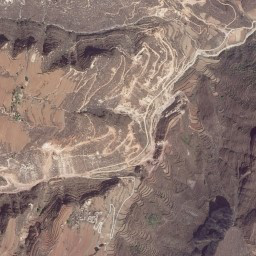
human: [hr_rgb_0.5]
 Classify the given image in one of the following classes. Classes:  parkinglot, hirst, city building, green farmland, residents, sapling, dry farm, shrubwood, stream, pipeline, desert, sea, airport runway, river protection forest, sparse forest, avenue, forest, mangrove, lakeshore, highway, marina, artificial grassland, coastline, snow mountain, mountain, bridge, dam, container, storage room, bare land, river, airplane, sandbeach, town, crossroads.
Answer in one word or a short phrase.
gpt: mountain